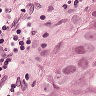
Metastatic tissue present: yes